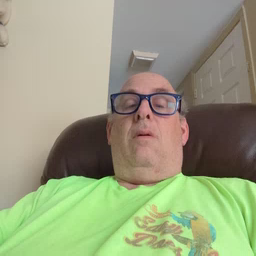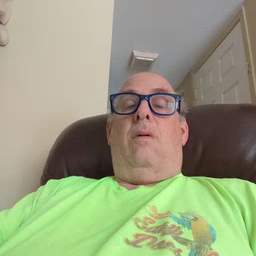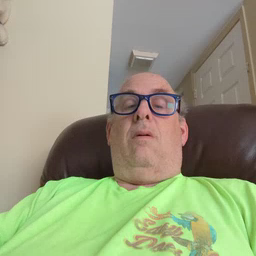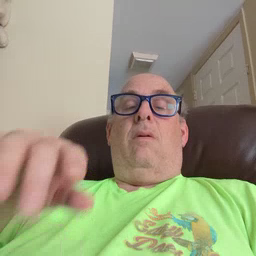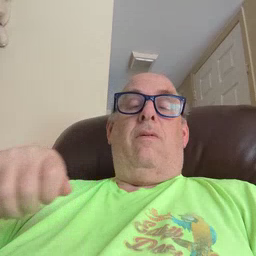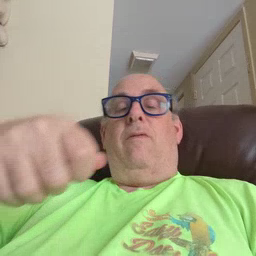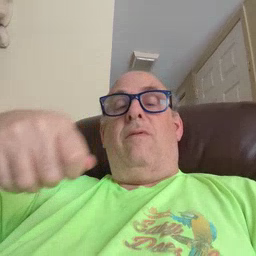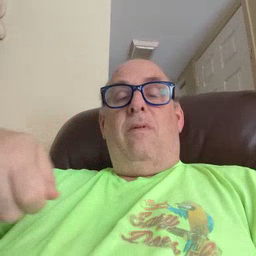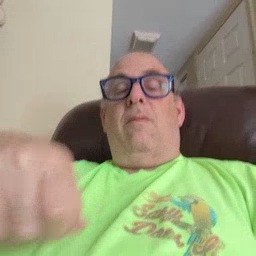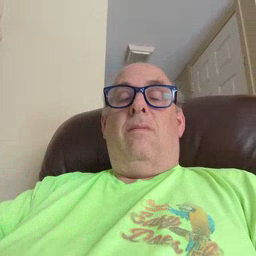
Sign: vacuum